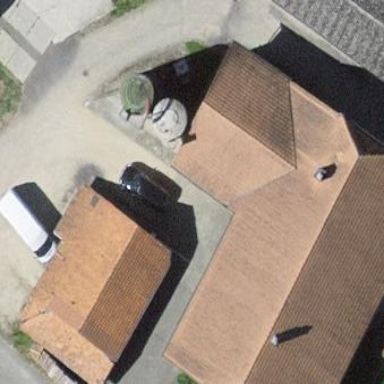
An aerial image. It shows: Barn.